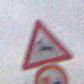
Verkehrszeichen: WildwechselRechts
Zusatzzeichen unten: UeberholverbotKraftfahrzeuge
Umgebung: Outdoor, RoadRail
Tageszeit: Midday
Wetter: Overcast
Licht: Natural
Jahreszeit: NotSpecified
Kontrast: LowContrast